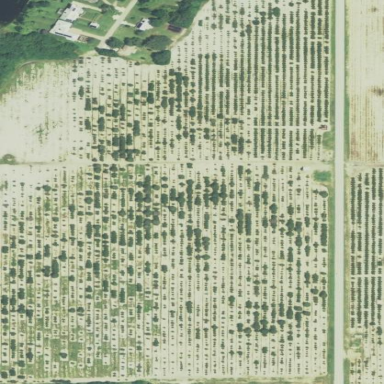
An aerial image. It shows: Orchard.